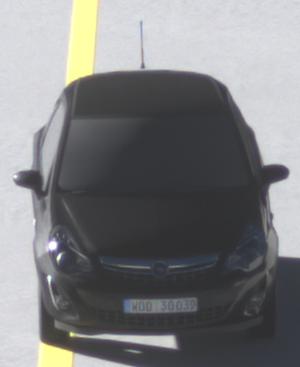
Make: Opel
Model: Corsa 1.2
Detailed model: Corsa (D)
Model produced from: 2011/01
Model produced until: 2014/08
Doors: 3
Color: black
Road condition: dry road
Daytime: morning or afternoon
Contrast: high contrast